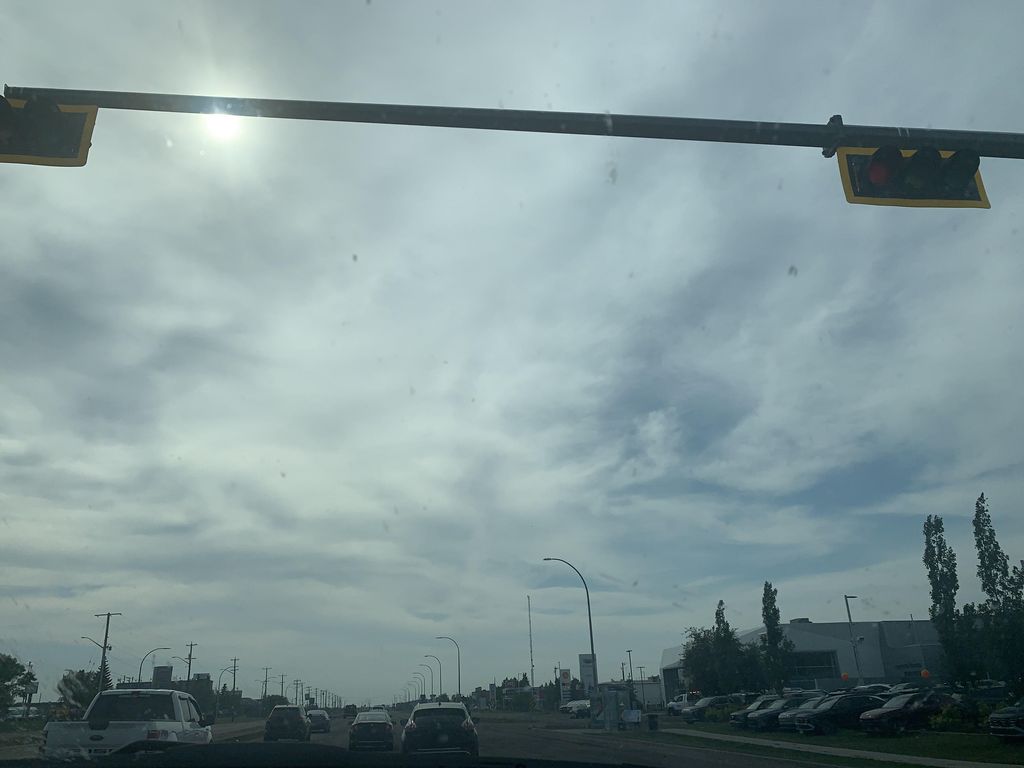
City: edmonton